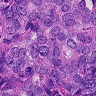
Metastatic tissue present: yes